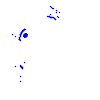
Particle: pion